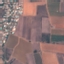
Land use / land cover: PermanentCrop